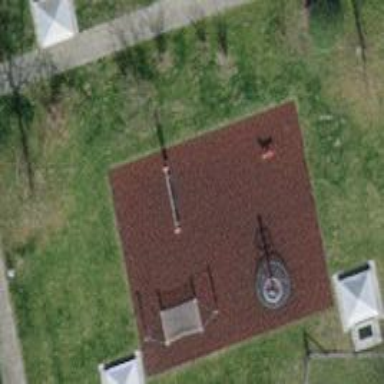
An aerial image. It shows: Playground area for leisure activities on the land.